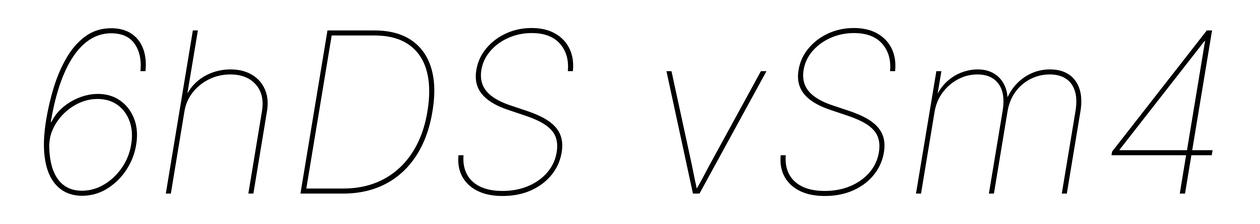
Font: Inter-Italic_Thin_Italic